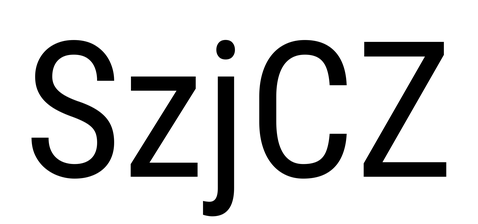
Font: Roboto_Condensed_Regular